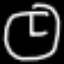
Label: clock